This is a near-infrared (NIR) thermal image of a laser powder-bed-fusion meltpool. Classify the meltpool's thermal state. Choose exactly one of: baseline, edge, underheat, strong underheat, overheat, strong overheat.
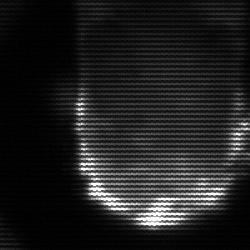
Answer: baseline